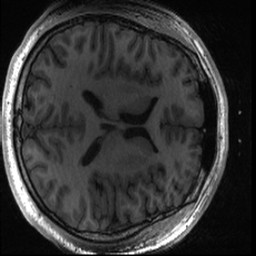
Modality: T1w
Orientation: axial